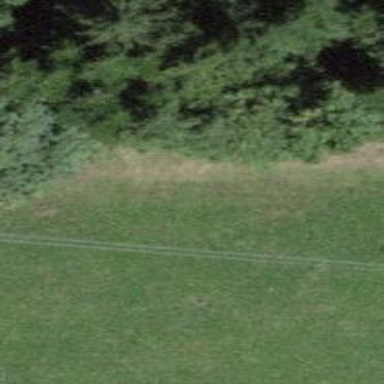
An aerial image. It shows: Path with grade 5 track type.